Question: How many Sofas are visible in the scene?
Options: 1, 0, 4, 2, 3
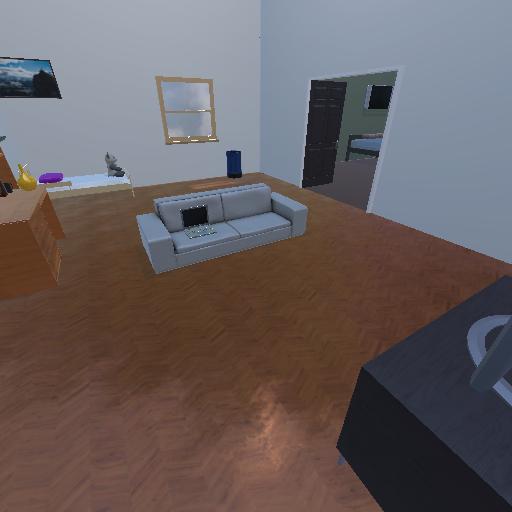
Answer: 1